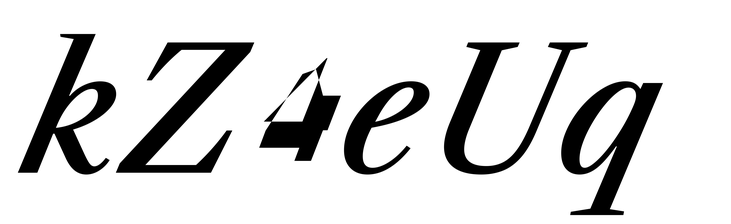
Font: LibreCaslonText-Italic_Medium_Italic